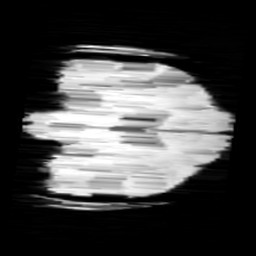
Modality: minIP
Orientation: coronal
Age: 10
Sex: female
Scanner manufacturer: siemens
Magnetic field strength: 3 T
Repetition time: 0.027 s
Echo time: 0.02 s